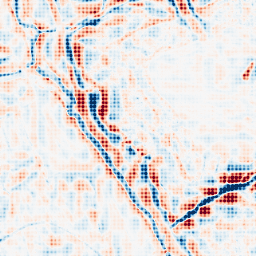
Category: wavelet
Decomposition family: wavelet_dwt
Decomposition parameters: wavelet: sym4
level: 4
Upsampling method: sinc_blackman
Upsampling parameters: scale: 8
kernel_size: 8
Upsampling scale: 8